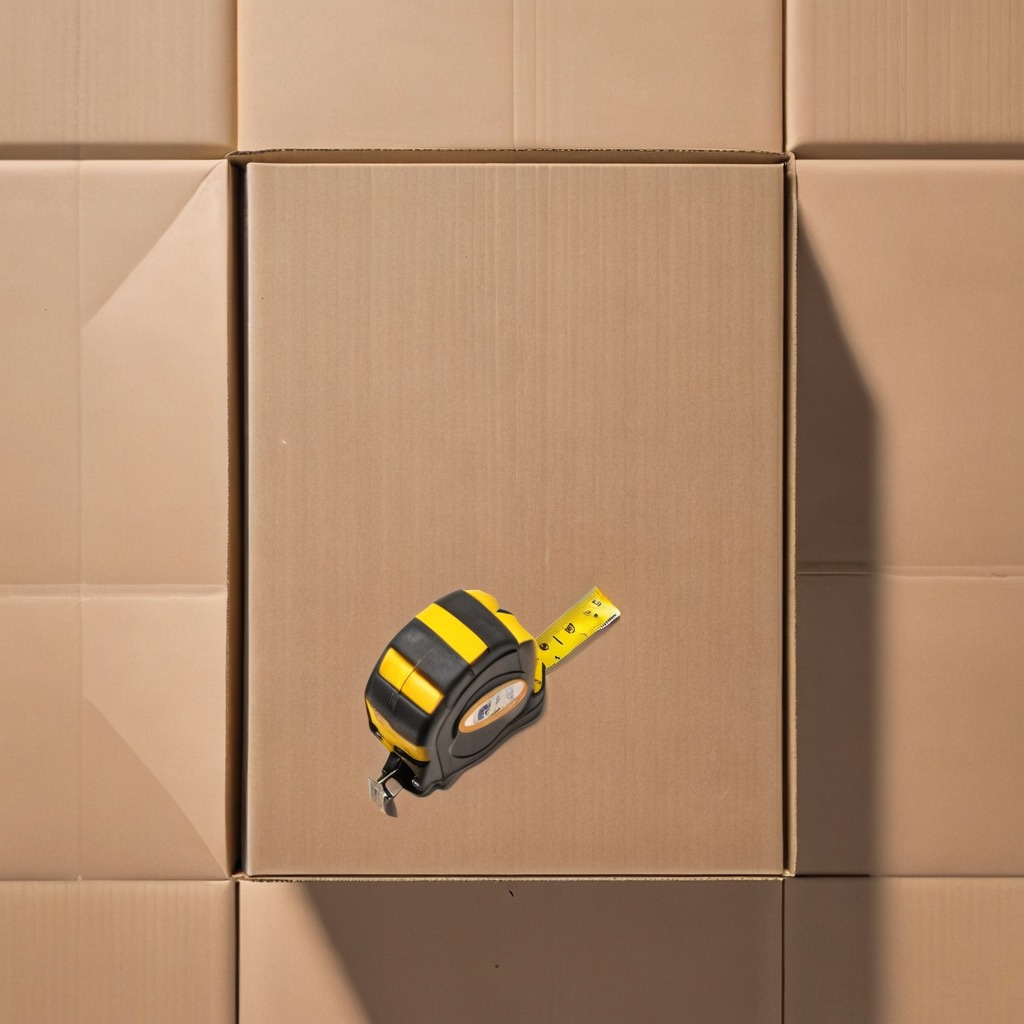
A measuring tape is lying on the clean dry cardboard box surface in an outdoor workshop during daytime bright natural light soft shadows slightly creased but